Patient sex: M
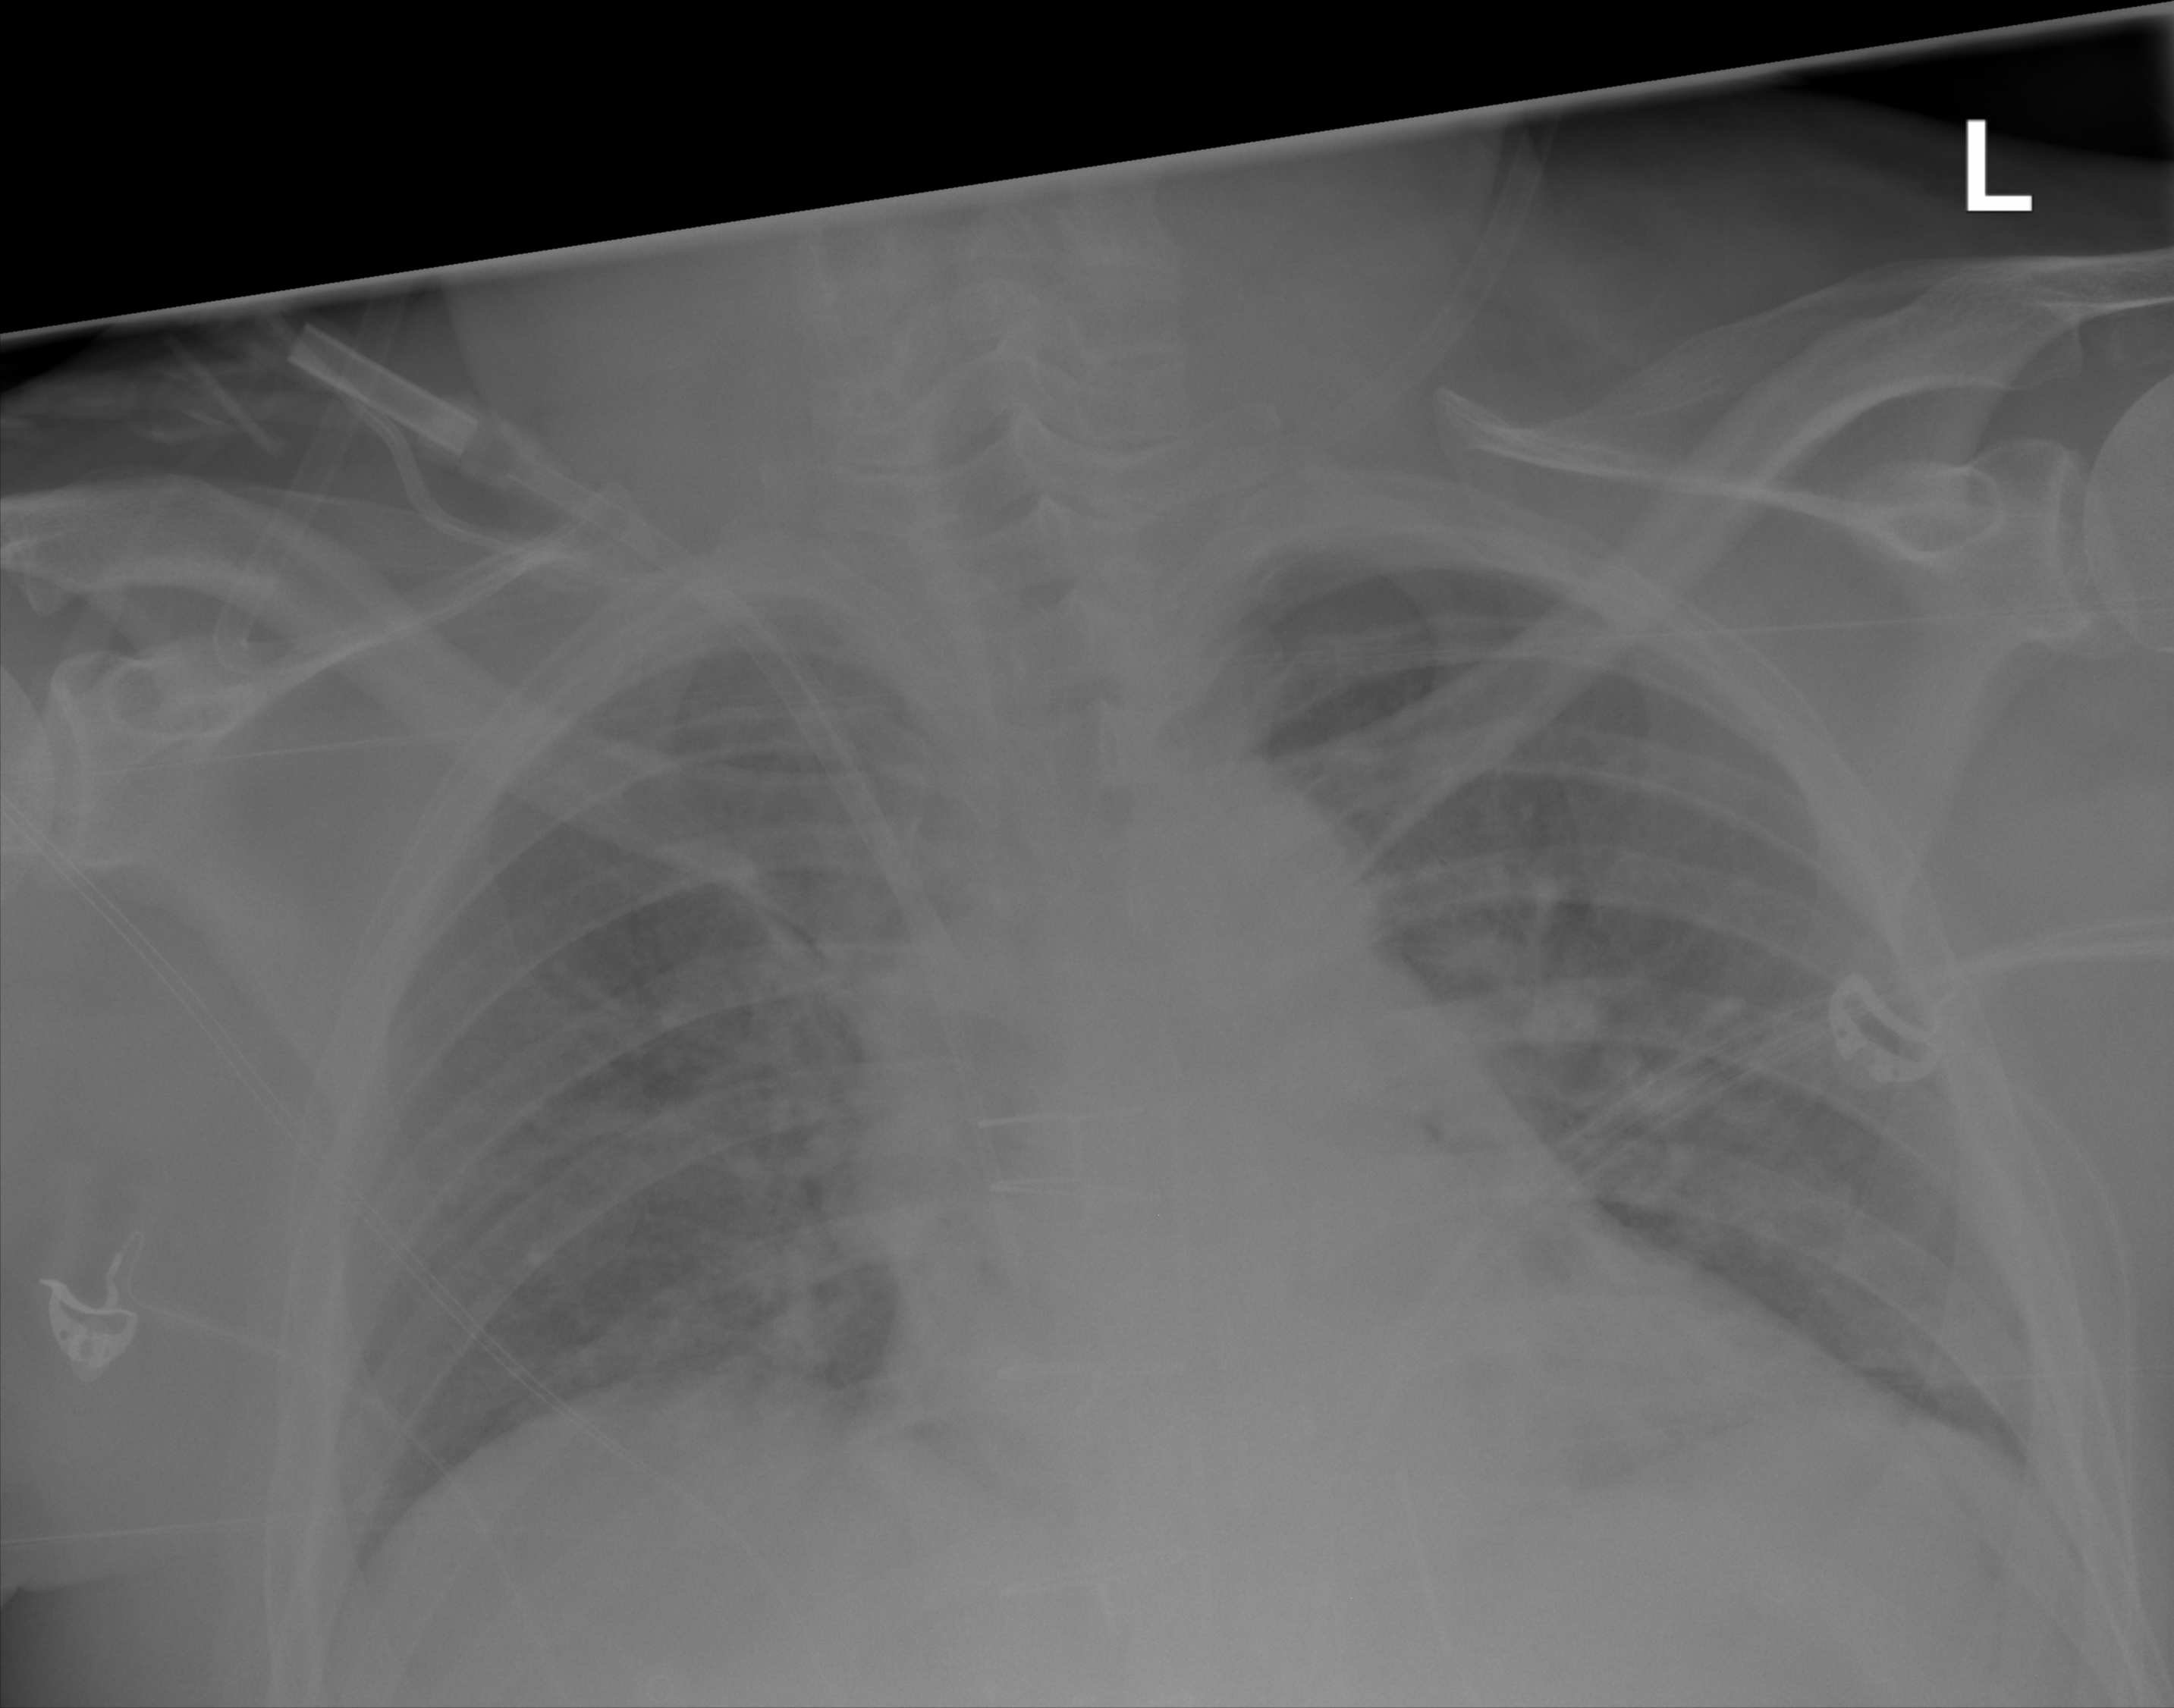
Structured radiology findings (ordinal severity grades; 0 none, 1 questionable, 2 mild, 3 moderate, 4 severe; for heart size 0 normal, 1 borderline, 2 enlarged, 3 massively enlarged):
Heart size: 1
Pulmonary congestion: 2
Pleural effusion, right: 0
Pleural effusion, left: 0
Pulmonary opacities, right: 0
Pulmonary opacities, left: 0
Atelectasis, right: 0
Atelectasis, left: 0